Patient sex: F
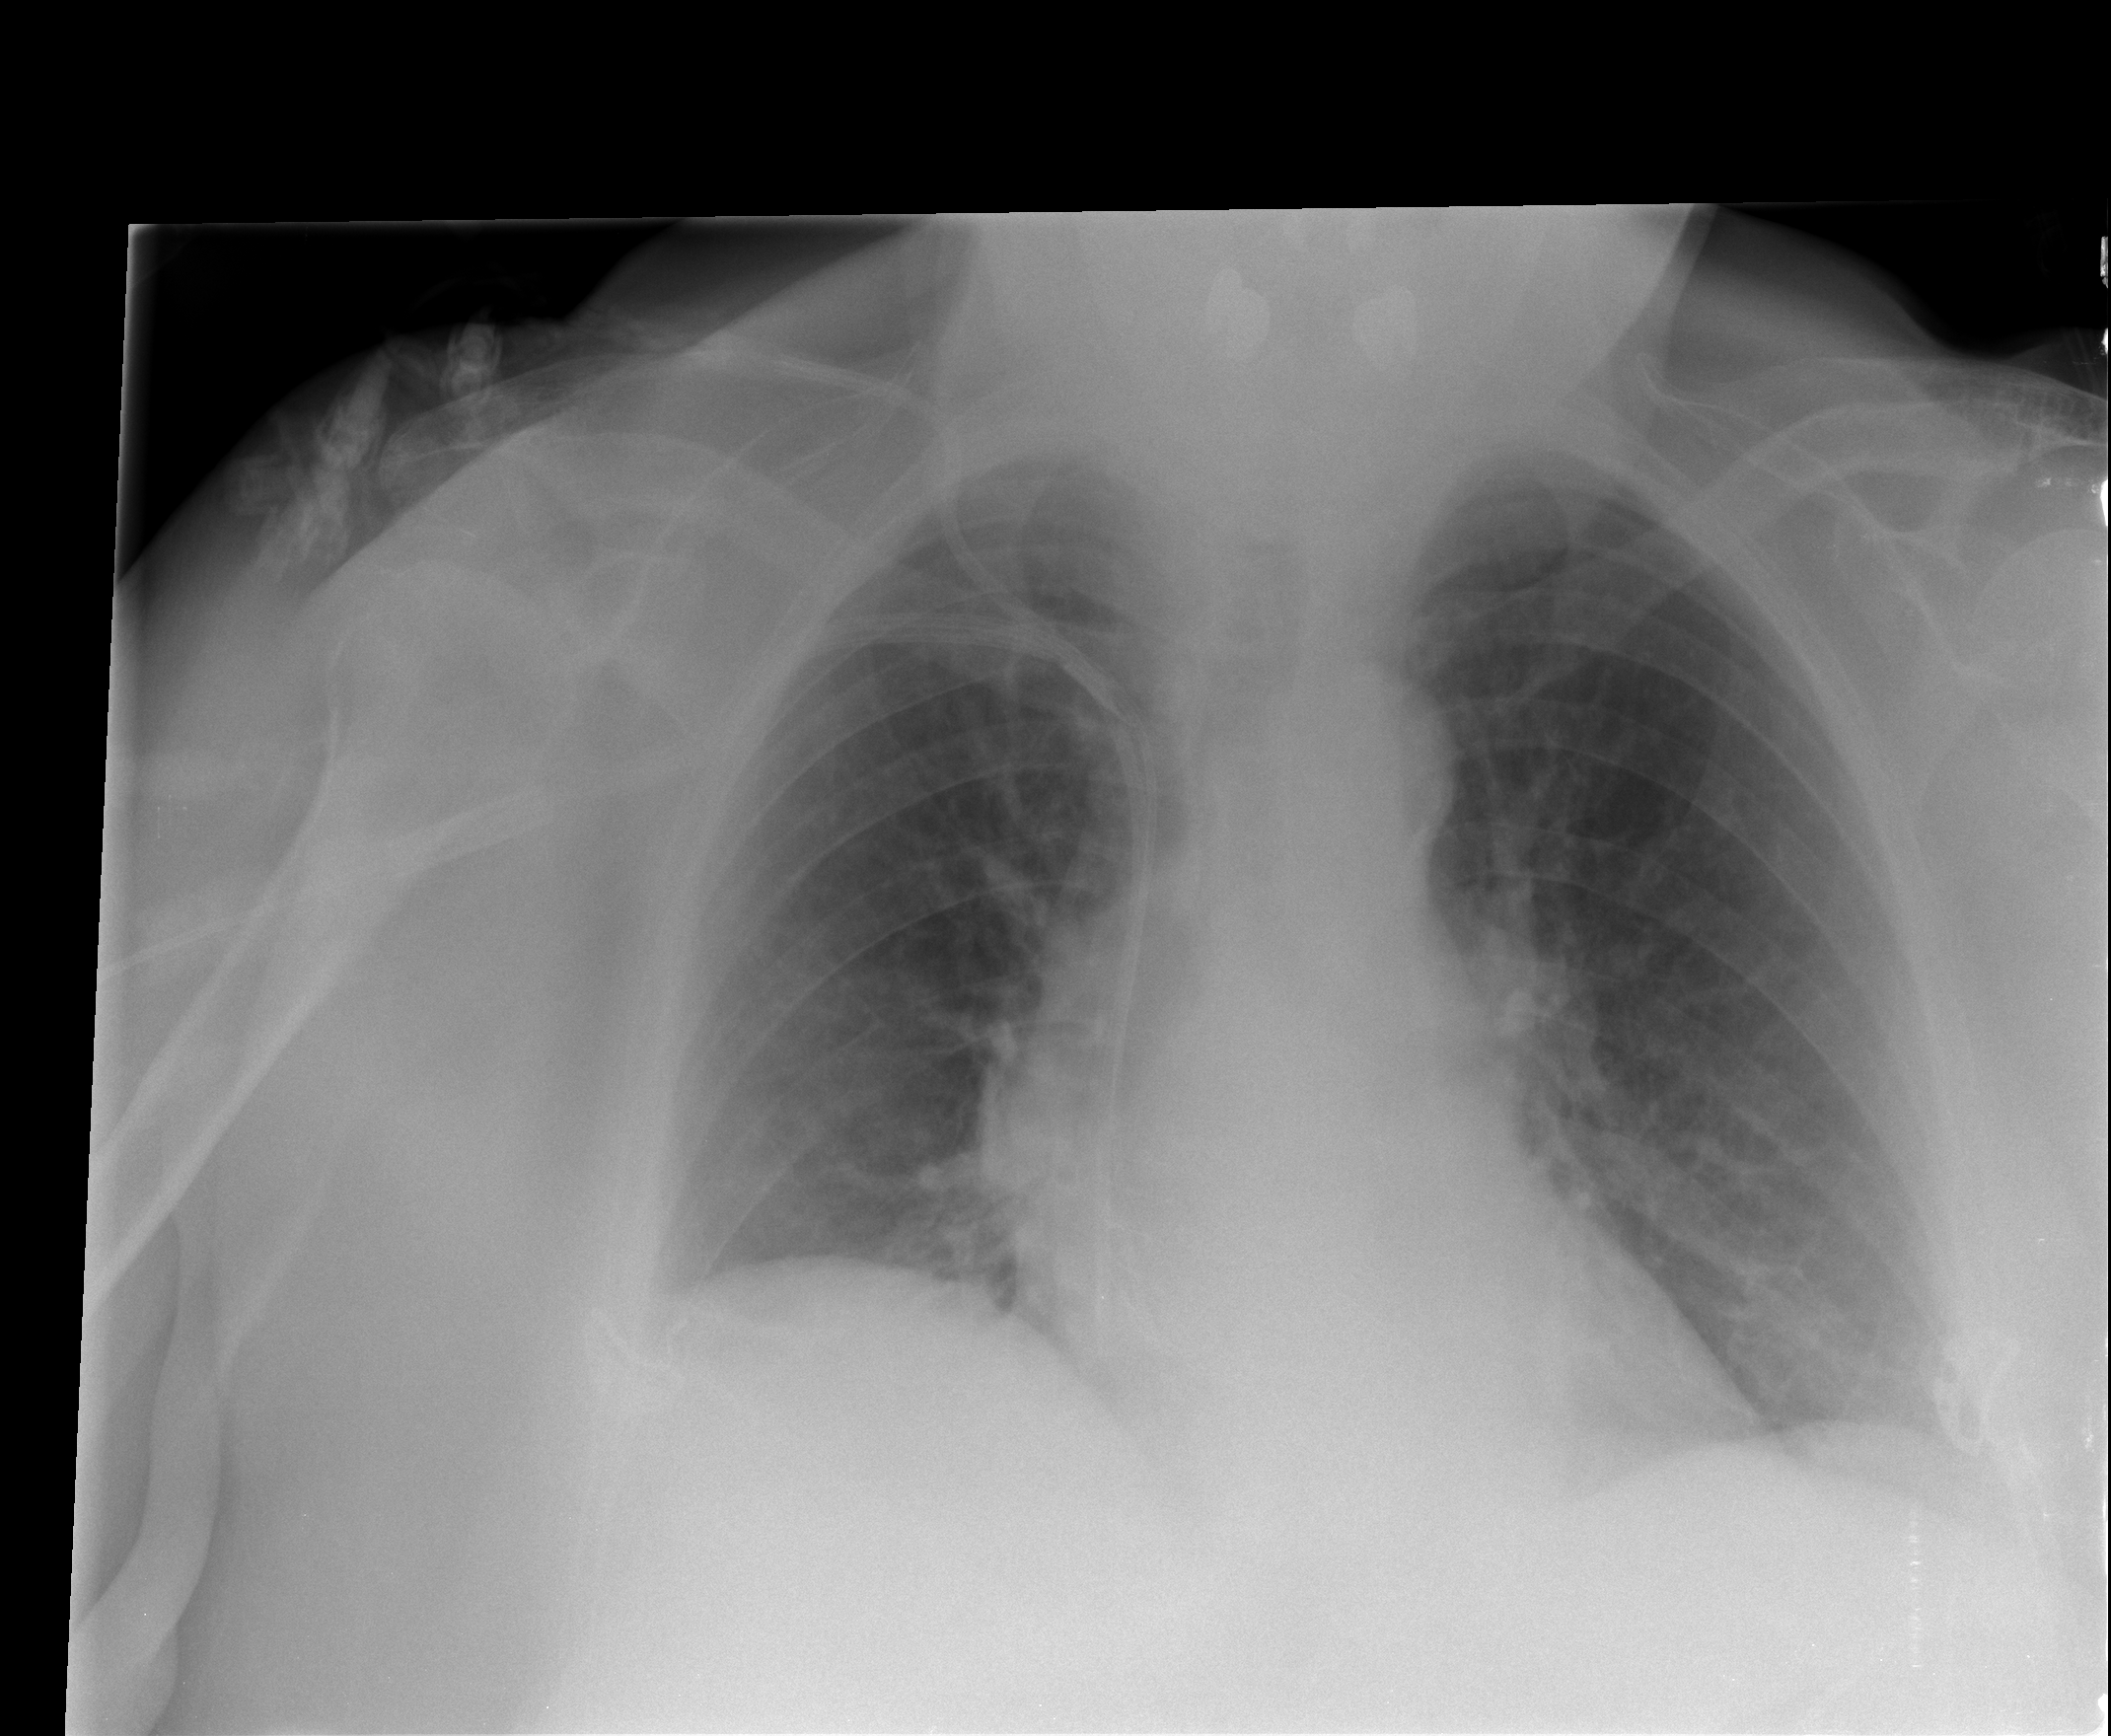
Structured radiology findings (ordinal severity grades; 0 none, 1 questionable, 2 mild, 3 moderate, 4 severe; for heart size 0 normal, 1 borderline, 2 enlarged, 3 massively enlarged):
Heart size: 1
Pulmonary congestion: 1
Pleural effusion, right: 0
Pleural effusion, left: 0
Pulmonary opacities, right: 0
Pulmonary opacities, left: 0
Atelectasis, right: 1
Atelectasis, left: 1